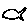
Label: fish